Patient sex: M
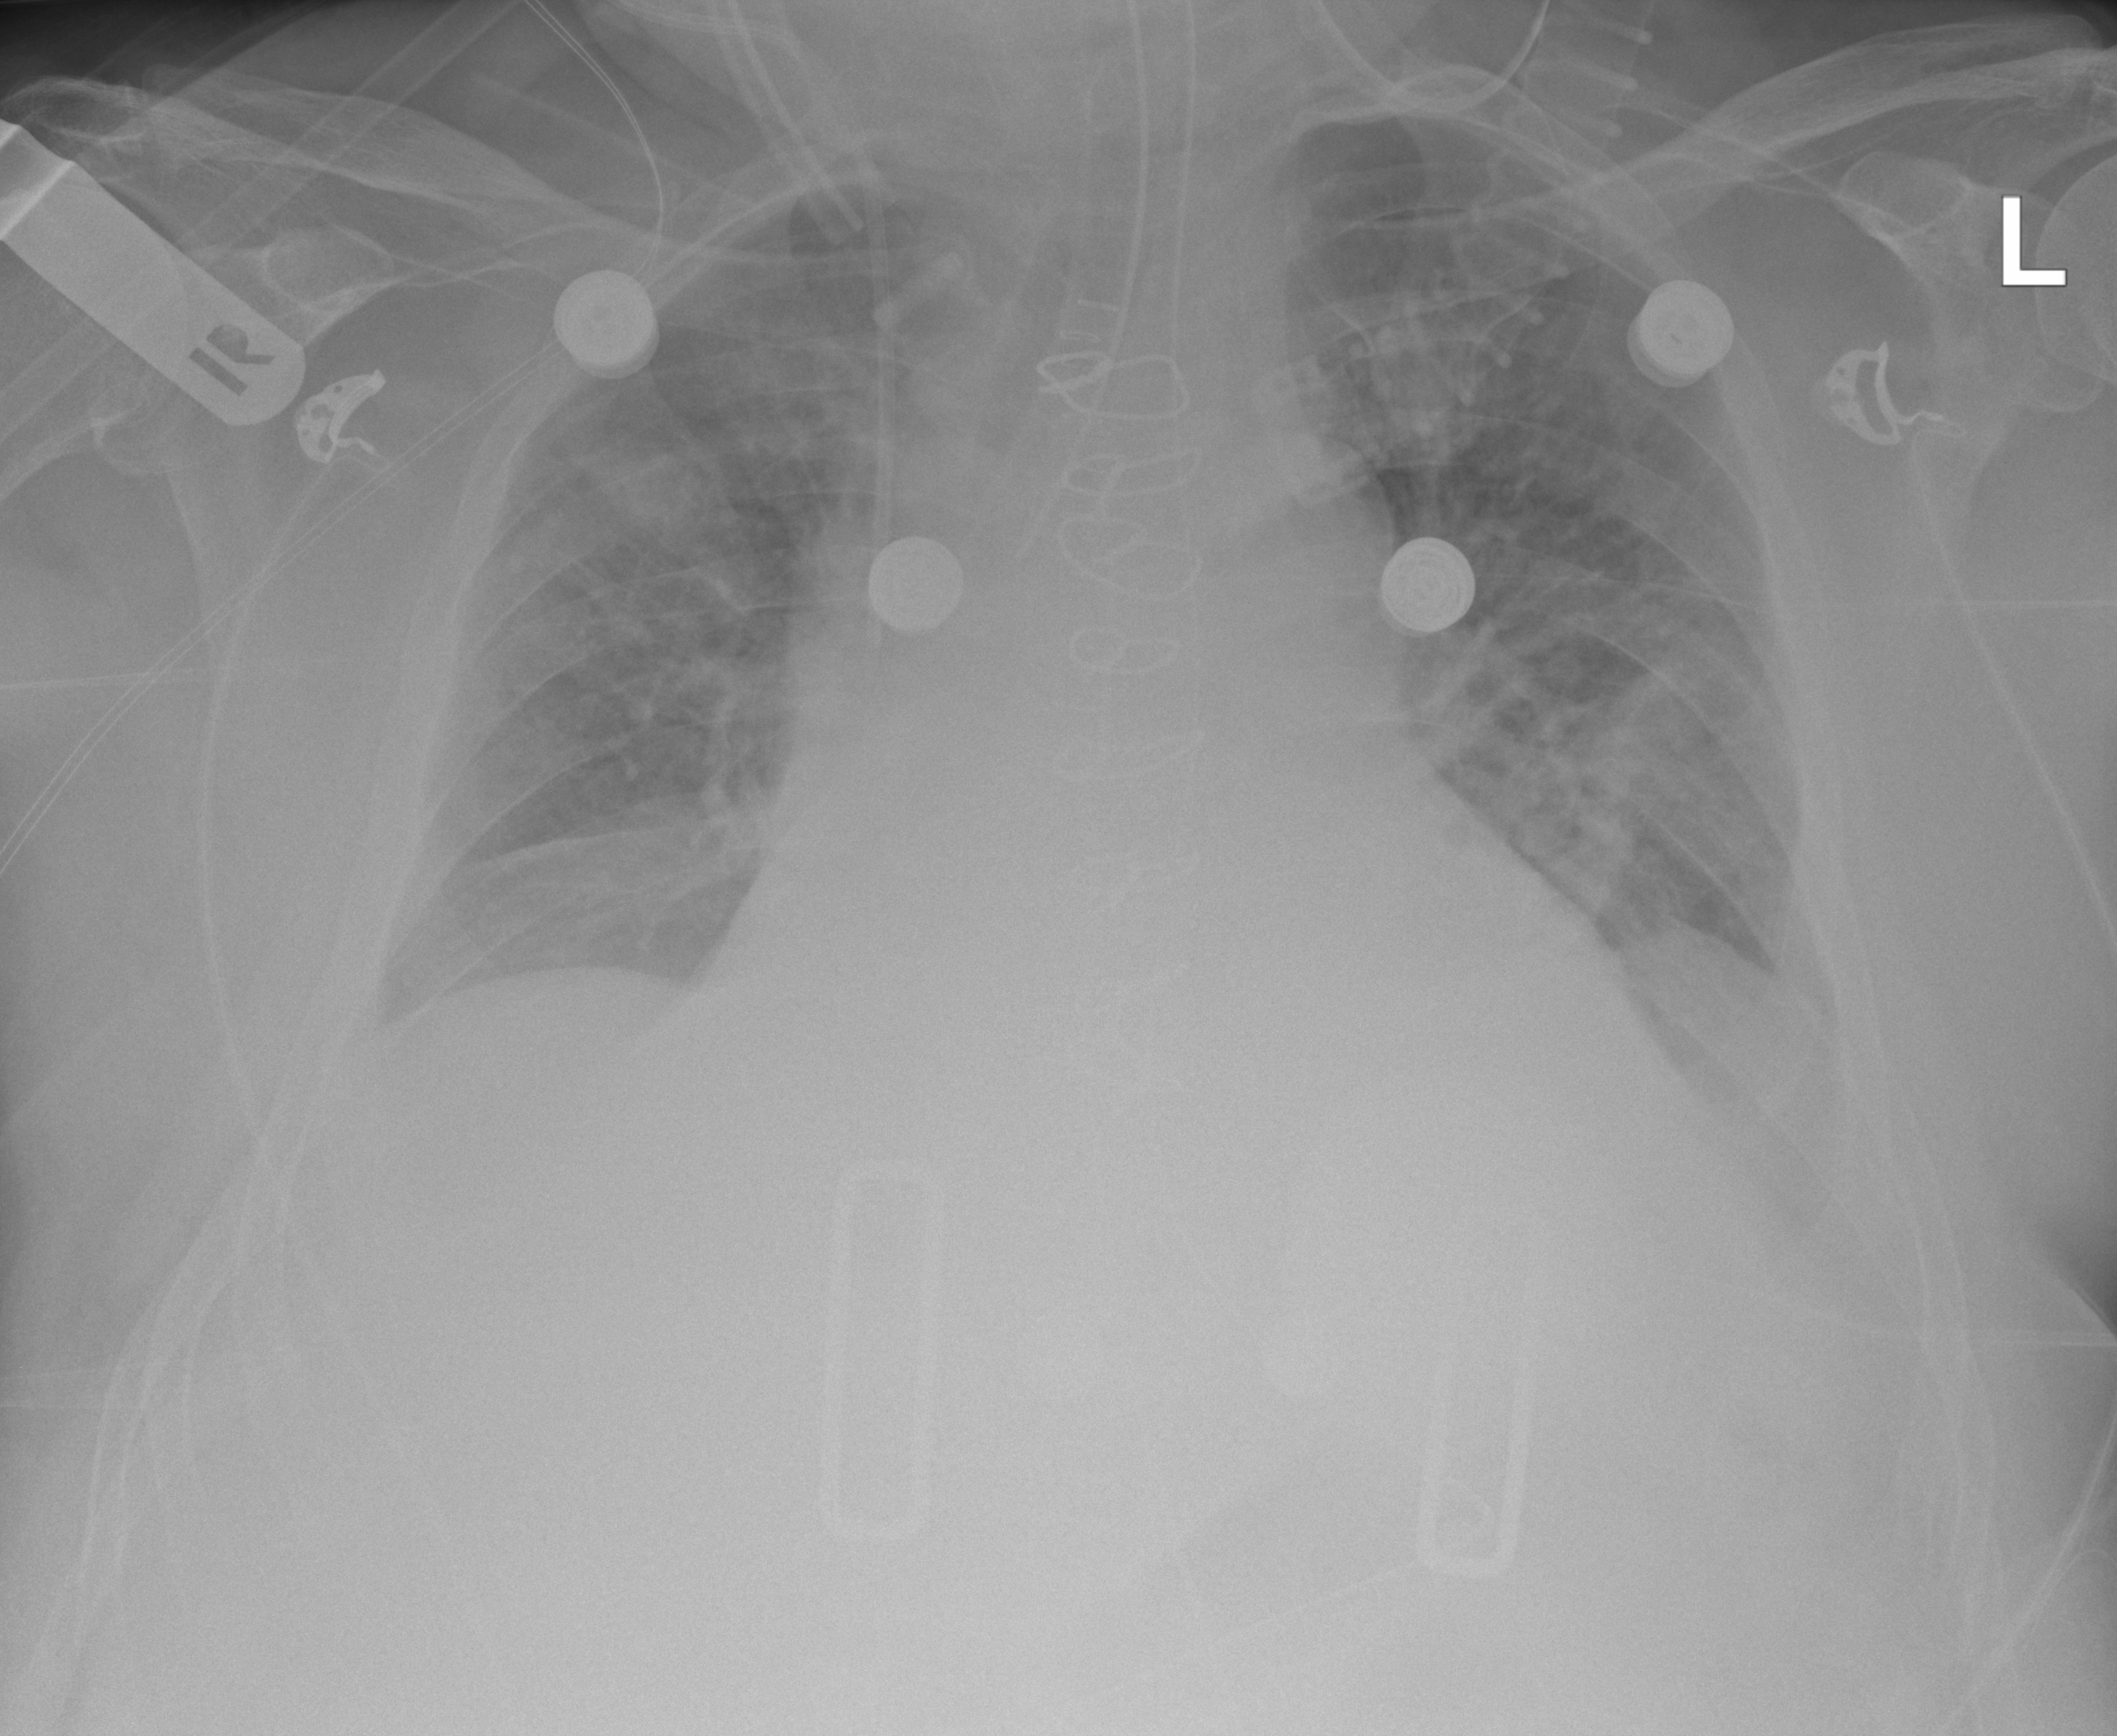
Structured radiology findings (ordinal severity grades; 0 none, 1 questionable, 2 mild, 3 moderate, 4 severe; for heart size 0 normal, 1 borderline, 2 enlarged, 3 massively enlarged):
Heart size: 2
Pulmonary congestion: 2
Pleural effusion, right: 2
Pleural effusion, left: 2
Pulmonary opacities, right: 2
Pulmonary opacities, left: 2
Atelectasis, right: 2
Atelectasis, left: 2